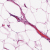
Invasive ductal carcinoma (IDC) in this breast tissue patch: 0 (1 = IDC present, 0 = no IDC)